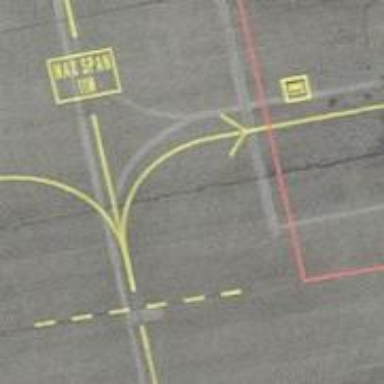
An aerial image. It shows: Image of taxiway at airport.